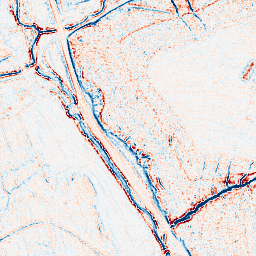
Category: classical
Decomposition family: uniform
Decomposition parameters: size: 5
Upsampling method: sinc_hamming
Upsampling parameters: scale: 8
kernel_size: 16
Upsampling scale: 8